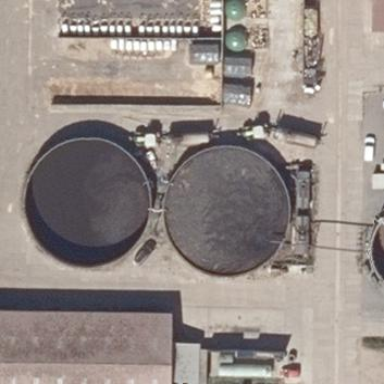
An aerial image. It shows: Storage tank that is man-made.